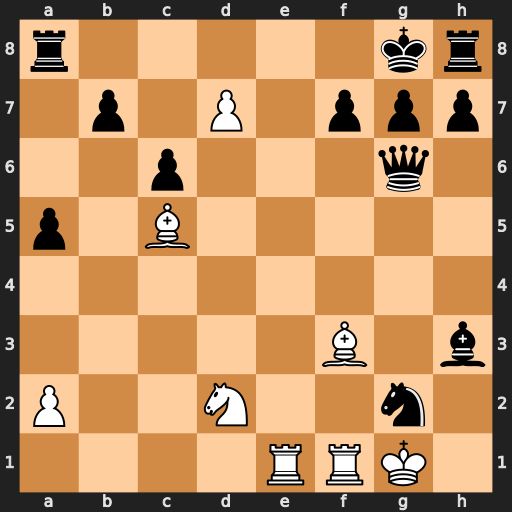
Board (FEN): r5kr/1p1P1ppp/2p3q1/p1B5/8/5B1b/P2N2n1/4RRK1
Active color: w
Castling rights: -
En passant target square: -
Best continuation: Re8+ Rxe8 dxe8=Q#